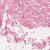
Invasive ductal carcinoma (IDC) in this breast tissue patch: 0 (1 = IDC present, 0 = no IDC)